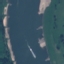
Land use / land cover: River